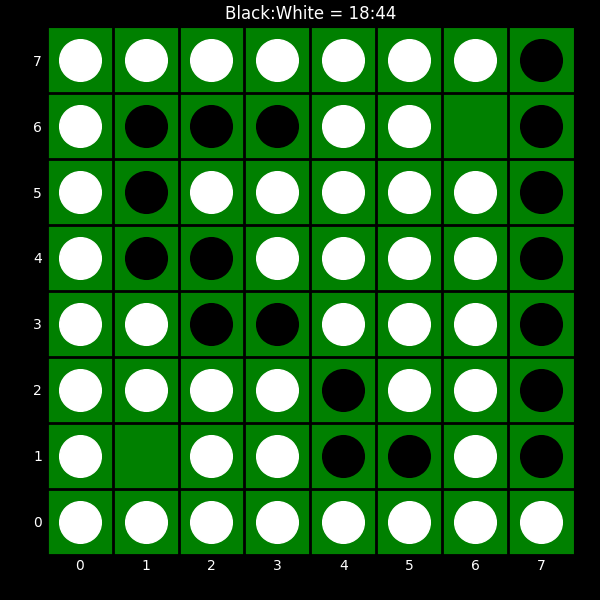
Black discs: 18
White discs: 44